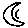
Label: moon